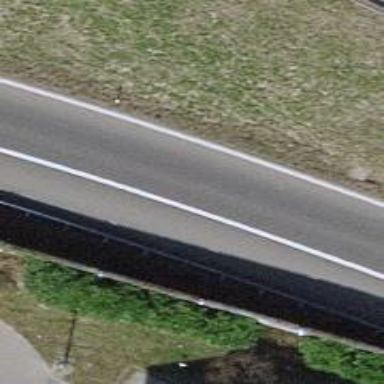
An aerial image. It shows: Motorway link.